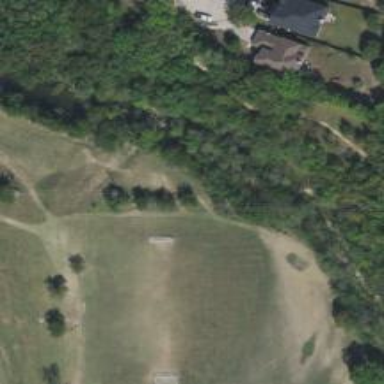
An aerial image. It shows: Disc golf course.